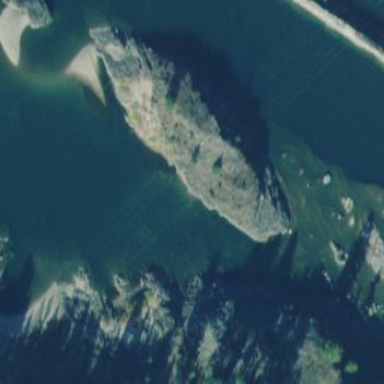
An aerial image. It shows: Islet.